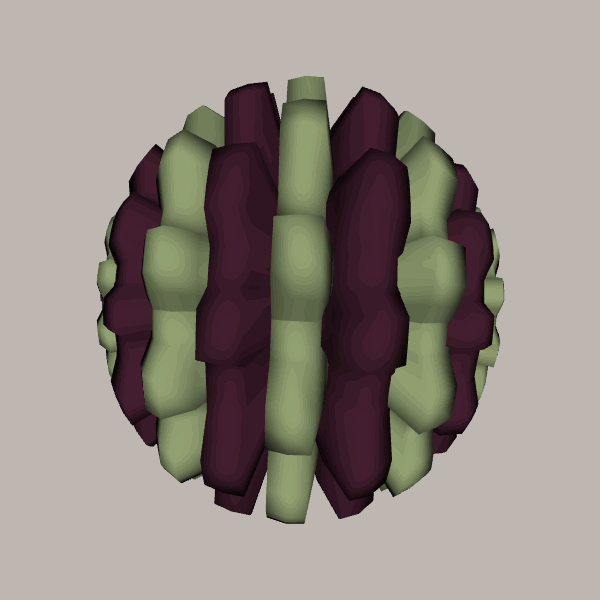
Background: light